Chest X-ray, PA view. Patient: 44 years old, sex M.
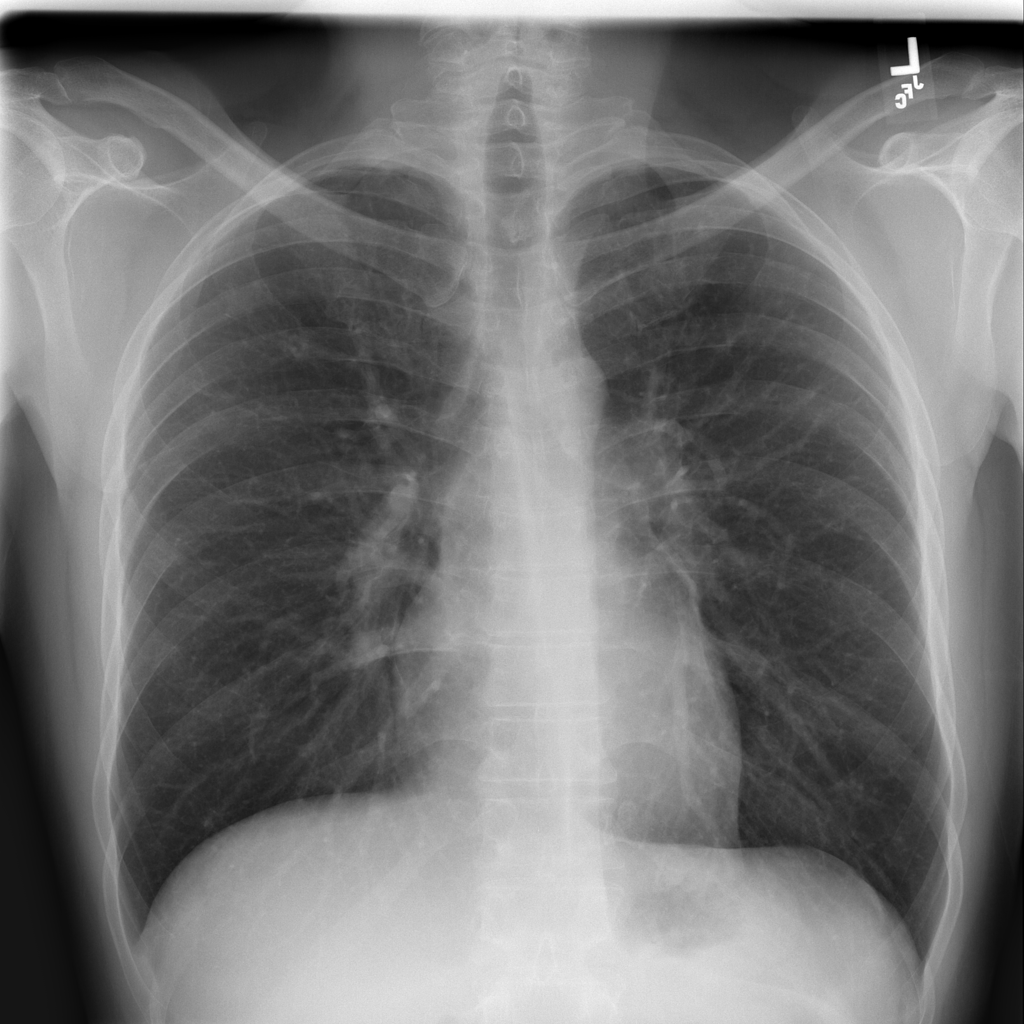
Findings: No Finding